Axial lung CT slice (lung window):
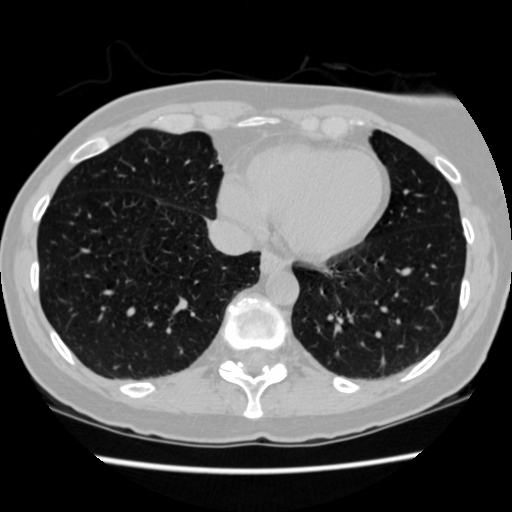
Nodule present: no